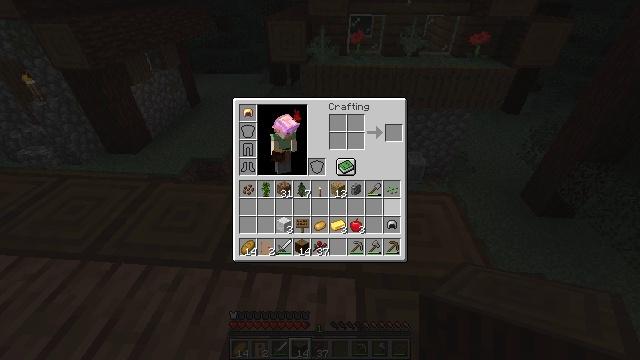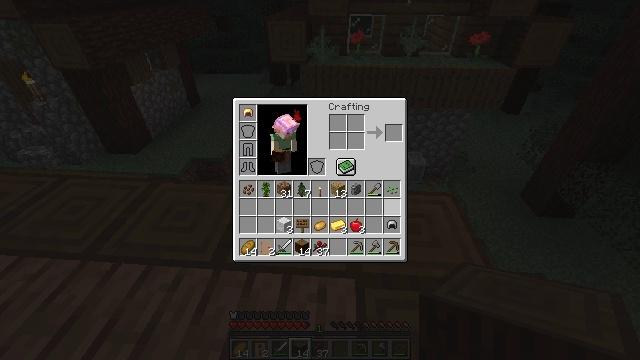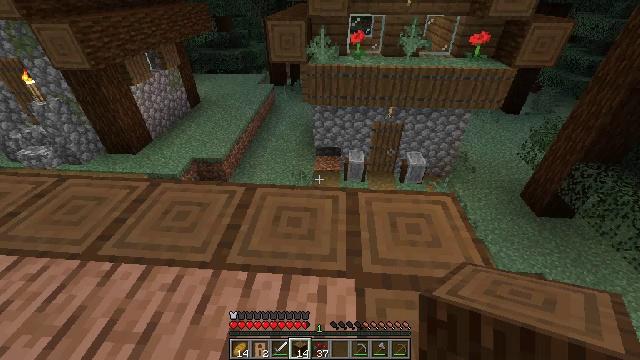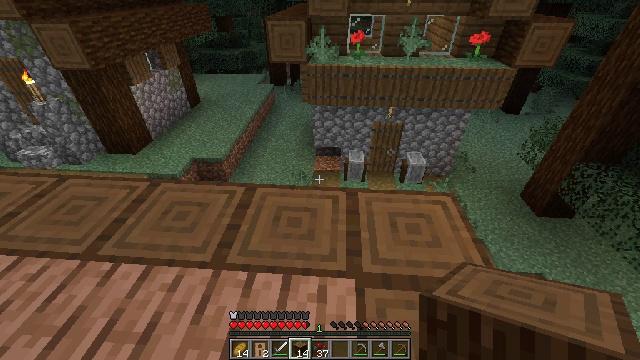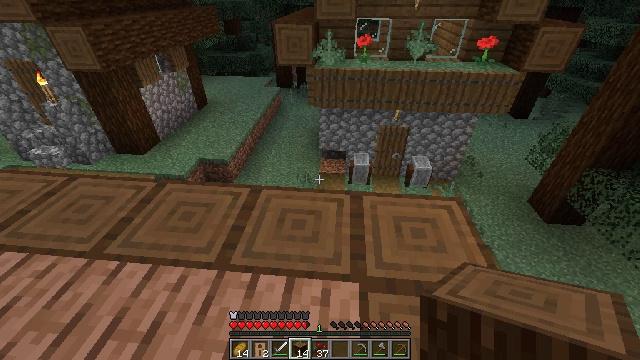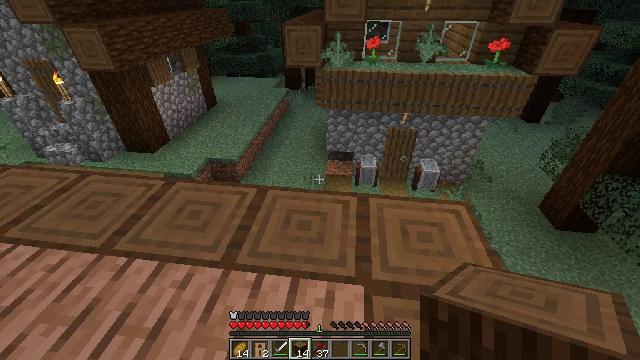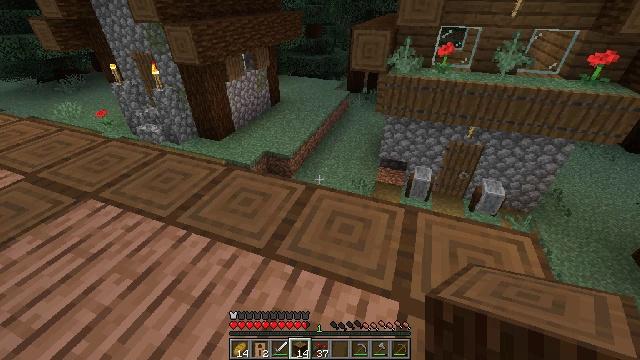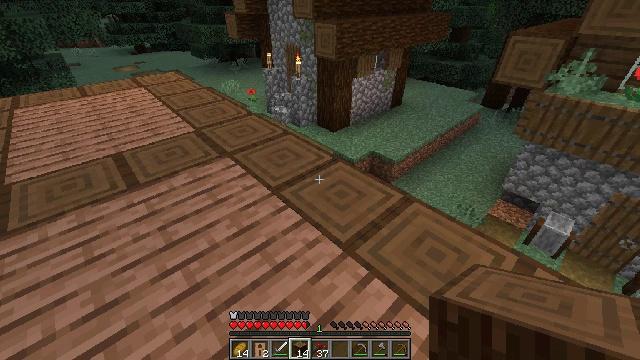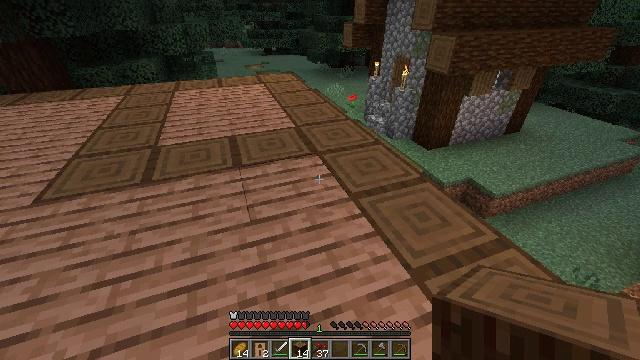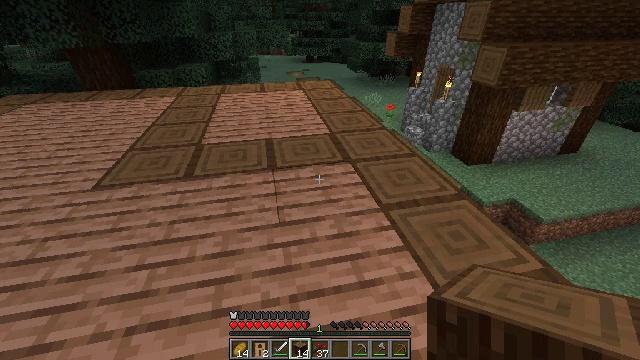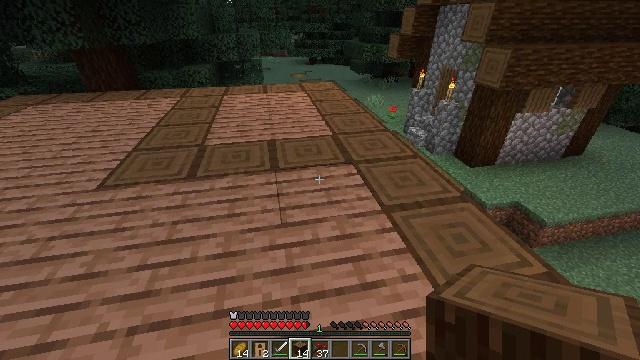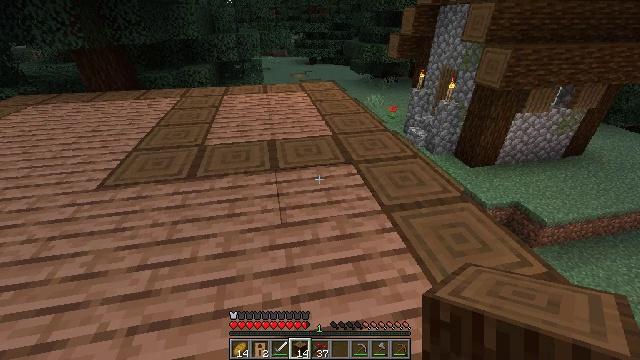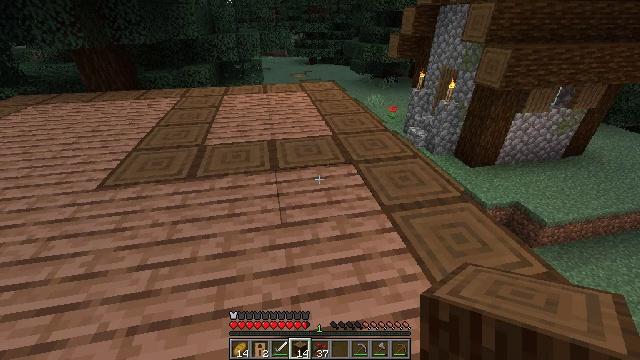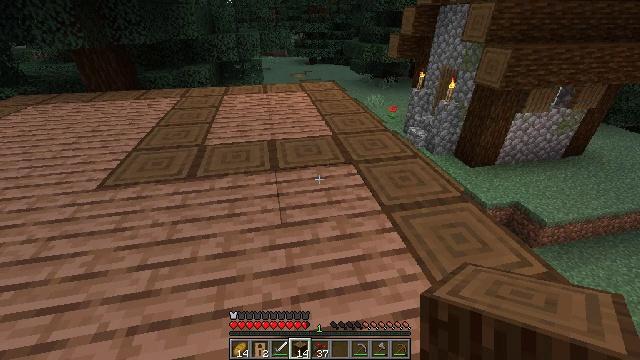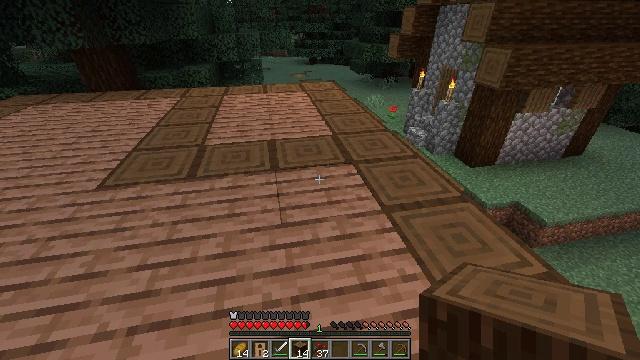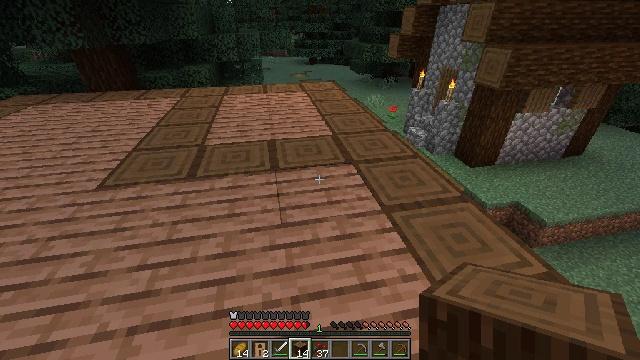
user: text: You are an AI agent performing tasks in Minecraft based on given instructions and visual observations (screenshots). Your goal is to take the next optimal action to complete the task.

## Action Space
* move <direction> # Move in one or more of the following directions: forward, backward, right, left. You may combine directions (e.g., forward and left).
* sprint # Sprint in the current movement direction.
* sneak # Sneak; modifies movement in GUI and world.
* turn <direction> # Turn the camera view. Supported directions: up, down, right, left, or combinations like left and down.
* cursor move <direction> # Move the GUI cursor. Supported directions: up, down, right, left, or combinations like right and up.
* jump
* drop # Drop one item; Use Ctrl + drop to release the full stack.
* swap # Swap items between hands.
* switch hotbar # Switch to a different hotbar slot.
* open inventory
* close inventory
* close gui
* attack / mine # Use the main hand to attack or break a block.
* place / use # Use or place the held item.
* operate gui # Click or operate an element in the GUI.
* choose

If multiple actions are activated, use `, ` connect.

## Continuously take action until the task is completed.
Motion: motion action
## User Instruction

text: Remove a spruce log from the inventory.
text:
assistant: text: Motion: no_op
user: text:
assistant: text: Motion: no_op
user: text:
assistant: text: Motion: no_op
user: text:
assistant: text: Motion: turn left
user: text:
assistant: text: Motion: turn left
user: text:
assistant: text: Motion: turn left
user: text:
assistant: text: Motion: turn left
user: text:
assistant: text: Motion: turn left and up
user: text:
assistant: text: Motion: turn left and up
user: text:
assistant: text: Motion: no_op
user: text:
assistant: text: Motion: no_op
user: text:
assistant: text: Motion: no_op
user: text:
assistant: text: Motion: no_op
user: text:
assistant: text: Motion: no_op
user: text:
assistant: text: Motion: no_op
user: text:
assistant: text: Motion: turn right
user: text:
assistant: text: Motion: no_op
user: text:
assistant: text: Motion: no_op
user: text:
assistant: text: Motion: no_op
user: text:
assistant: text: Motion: no_op
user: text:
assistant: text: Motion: no_op
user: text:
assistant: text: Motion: no_op
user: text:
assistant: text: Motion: no_op
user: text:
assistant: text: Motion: no_op
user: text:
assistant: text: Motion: no_op
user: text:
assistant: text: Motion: drop
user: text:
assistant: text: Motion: drop
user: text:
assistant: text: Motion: no_op
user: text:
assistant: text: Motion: no_op
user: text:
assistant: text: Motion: drop